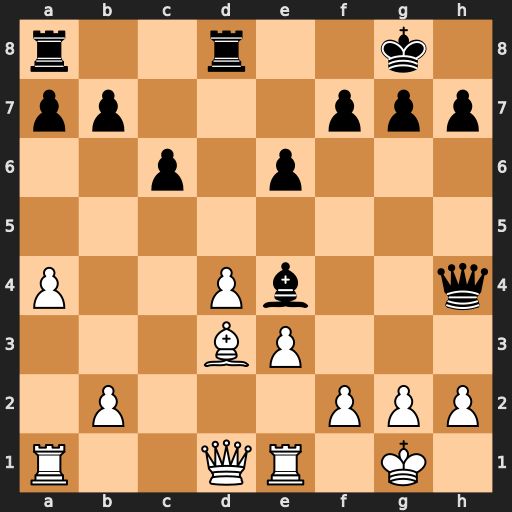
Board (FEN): r2r2k1/pp3ppp/2p1p3/8/P2Pb2q/3BP3/1P3PPP/R2QR1K1
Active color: w
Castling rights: -
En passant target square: -
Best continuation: g3 Qh6 Bxe4